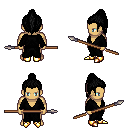
a pixel art fantasy rpg character, male body template, human, tanned skin, gray robe, white pants, black long topknot hairstyle, gold boots, spear, four views (front, back, left, right), 2x2 character sprite sheet, small pixel art, hard edges, no anti-aliasing